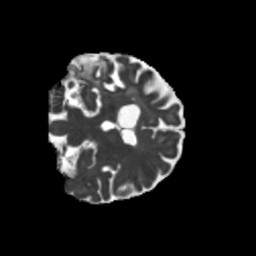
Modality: MD
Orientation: coronal
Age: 68
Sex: female
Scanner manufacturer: siemens
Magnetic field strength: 3 T
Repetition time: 5.25 s
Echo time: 0.08 s